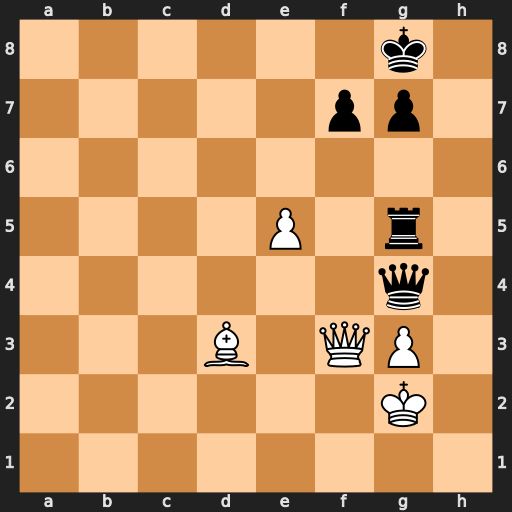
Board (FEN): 6k1/5pp1/8/4P1r1/6q1/3B1QP1/6K1/8
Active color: w
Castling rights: -
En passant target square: -
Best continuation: Qa8+ Qc8 Qxc8#